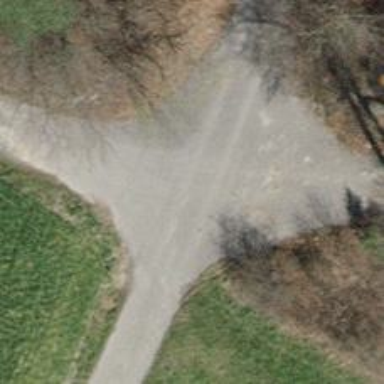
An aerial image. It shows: Gravel track with grade2 tracktype.